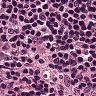
Metastatic tissue present: no